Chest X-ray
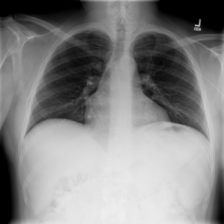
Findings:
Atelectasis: negative
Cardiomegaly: negative
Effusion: negative
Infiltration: negative
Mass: negative
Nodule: negative
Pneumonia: negative
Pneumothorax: negative
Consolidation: negative
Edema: negative
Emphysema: negative
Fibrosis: negative
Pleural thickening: negative
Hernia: negative